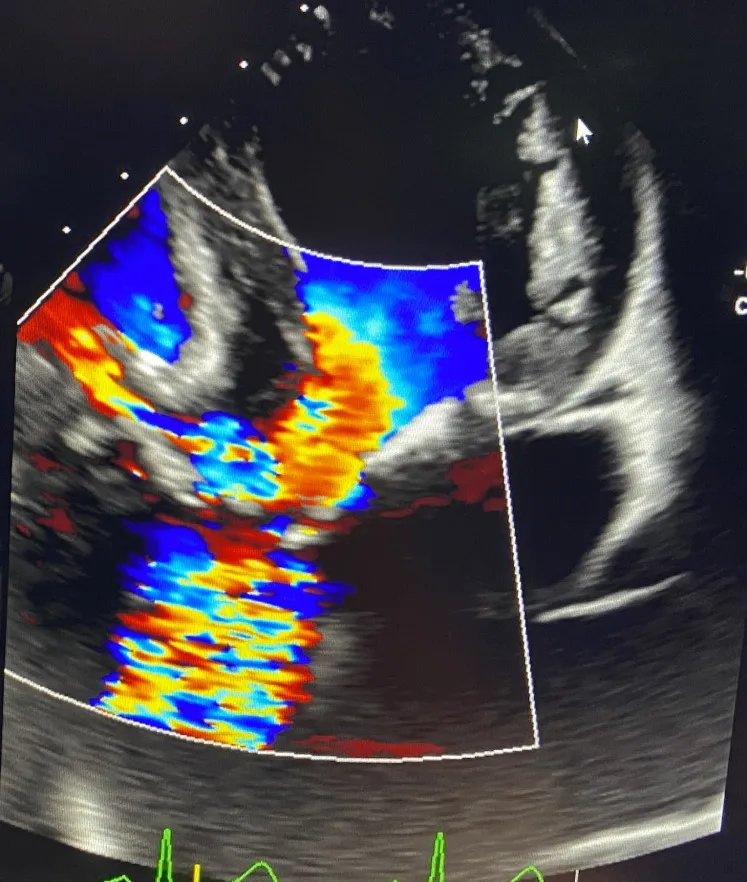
Pre-transcatheter aortic valve replacement (TAVR). Turbulent flow through the aortic valve signifying aortic stenosis with a left-to-right shunt through the VSD.
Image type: radiology (ultrasound)